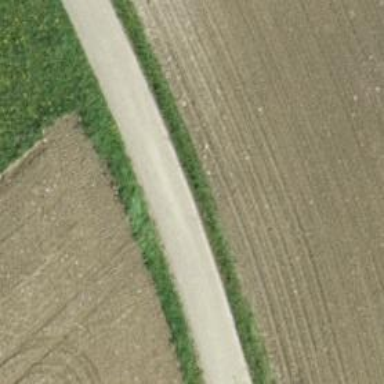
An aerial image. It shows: Track with grade 1 quality.